Question: I've been using CSS3 transform to create a popup in my website, but I noticed there's a seam between adjacent divs in that popup.
I made a minimal example to demonstrate.
'''
#wrapper {
width: 50px;
transform: translateY(50%);
}
#a,
#b {
background: red;
}
#a {
height: 50px;
width: 100px;
}
#b {
height: 51px;
width: 150px;
}
'''
'''
<div id="wrapper">
<div id="a">
</div>
<div id="b">
</div>
</div>
'''

You can see there's a seam between #a and #b.
I've digged into that problem and found out using percentag transformY with some certain height may cause this problem in chrome(I didn't tested it in firefox).
In my example, if the #wrapper's height is an odd number, translateY(50%) will create a seam in child elements.
You can try to set #b's height to 52px and you'll see that seam disappear.
In my website I fixed it by setting a fixed height for that popup, but sometimes you just can't control height, I want to know if this is a bug in chrome or I didn't make it right.
Sorry for my bad English.
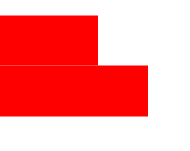
Answer: Add 'backface-visibility: hidden;' to '#wrapper' . that will do the job.
'''
#wrapper {
width: 50px;
transform: translateY(50%);
backface-visibility: hidden;
}
#a,
#b {
background: red;
}
#a {
height: 50px;
width: 100px;
}
#b {
height: 51px;
width: 150px;
}
'''
'''
<div id="wrapper">
<div id="a">
</div>
<div id="b">
</div>
</div>
'''